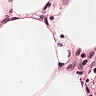
Metastatic tissue present: no